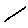
Label: line